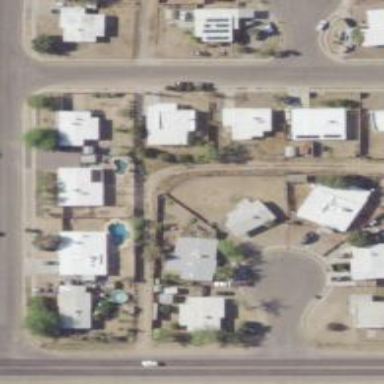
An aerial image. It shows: Alleyway designated as service road.